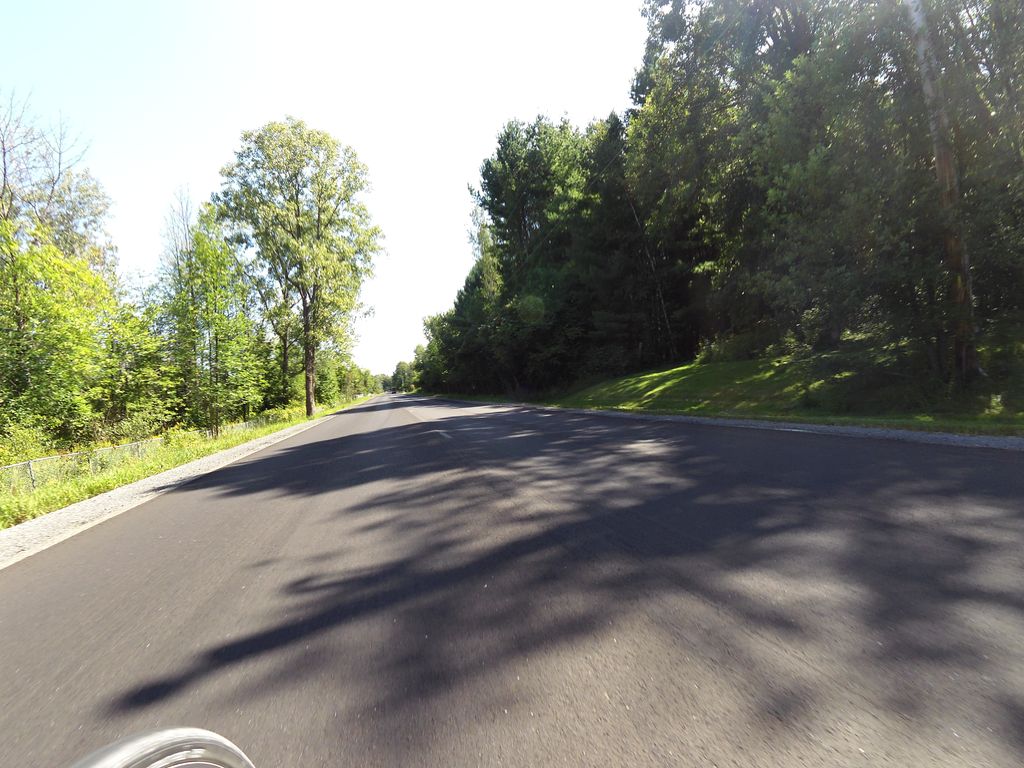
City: ottawa-gatineau